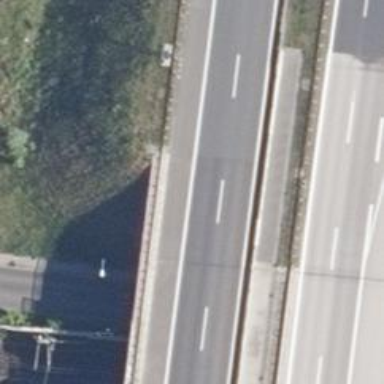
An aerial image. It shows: Asphalt motorway.